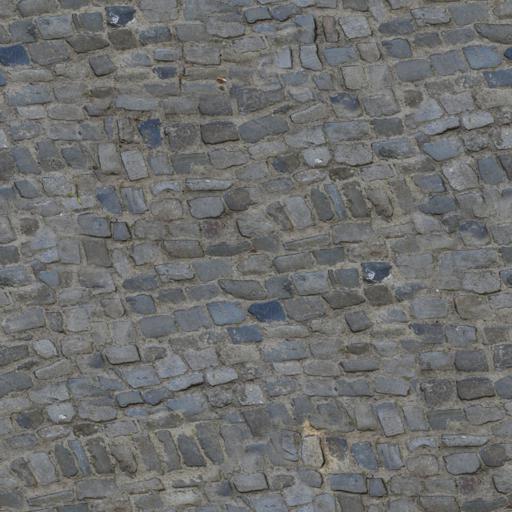
Tags: cobblestone pavement paving stones